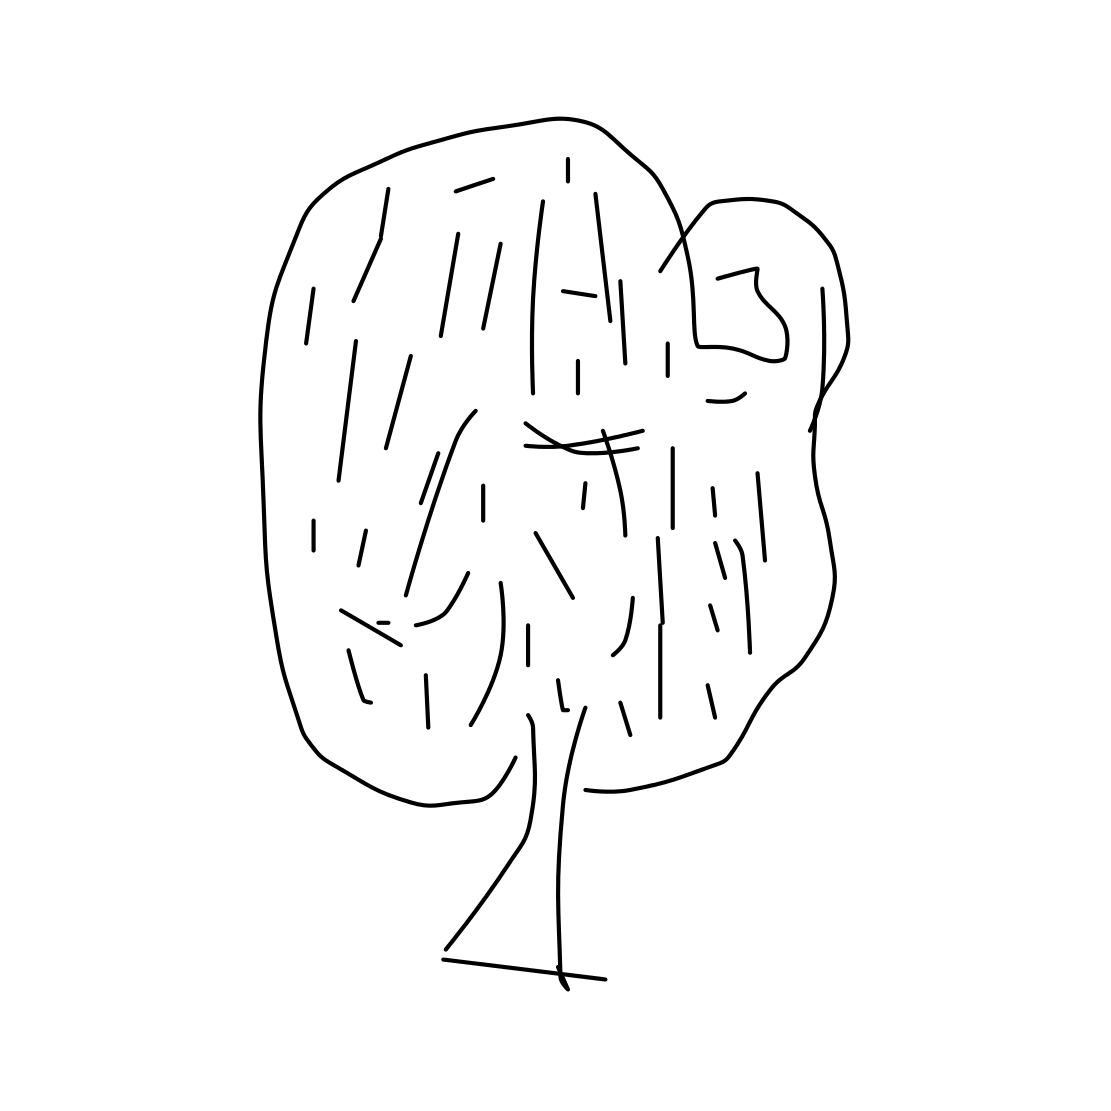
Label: bush